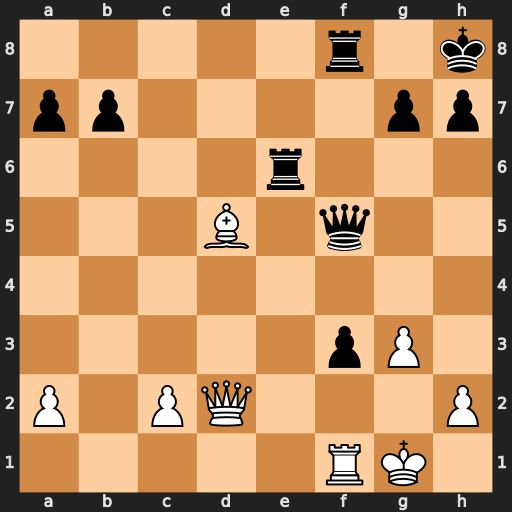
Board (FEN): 5r1k/pp4pp/4r3/3B1q2/8/5pP1/P1PQ3P/5RK1
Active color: w
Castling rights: -
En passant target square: -
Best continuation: Rxf3 Qxf3 Bxf3